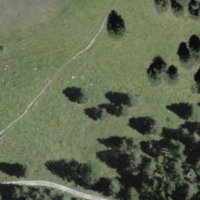
EUNIS habitat code: 43
Species observed at this site:
Parnassia palustris
Aquilegia vulgaris